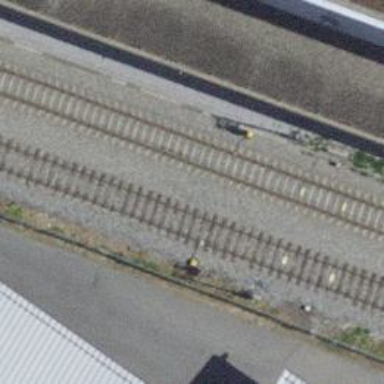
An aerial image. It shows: Railway signal.